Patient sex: M
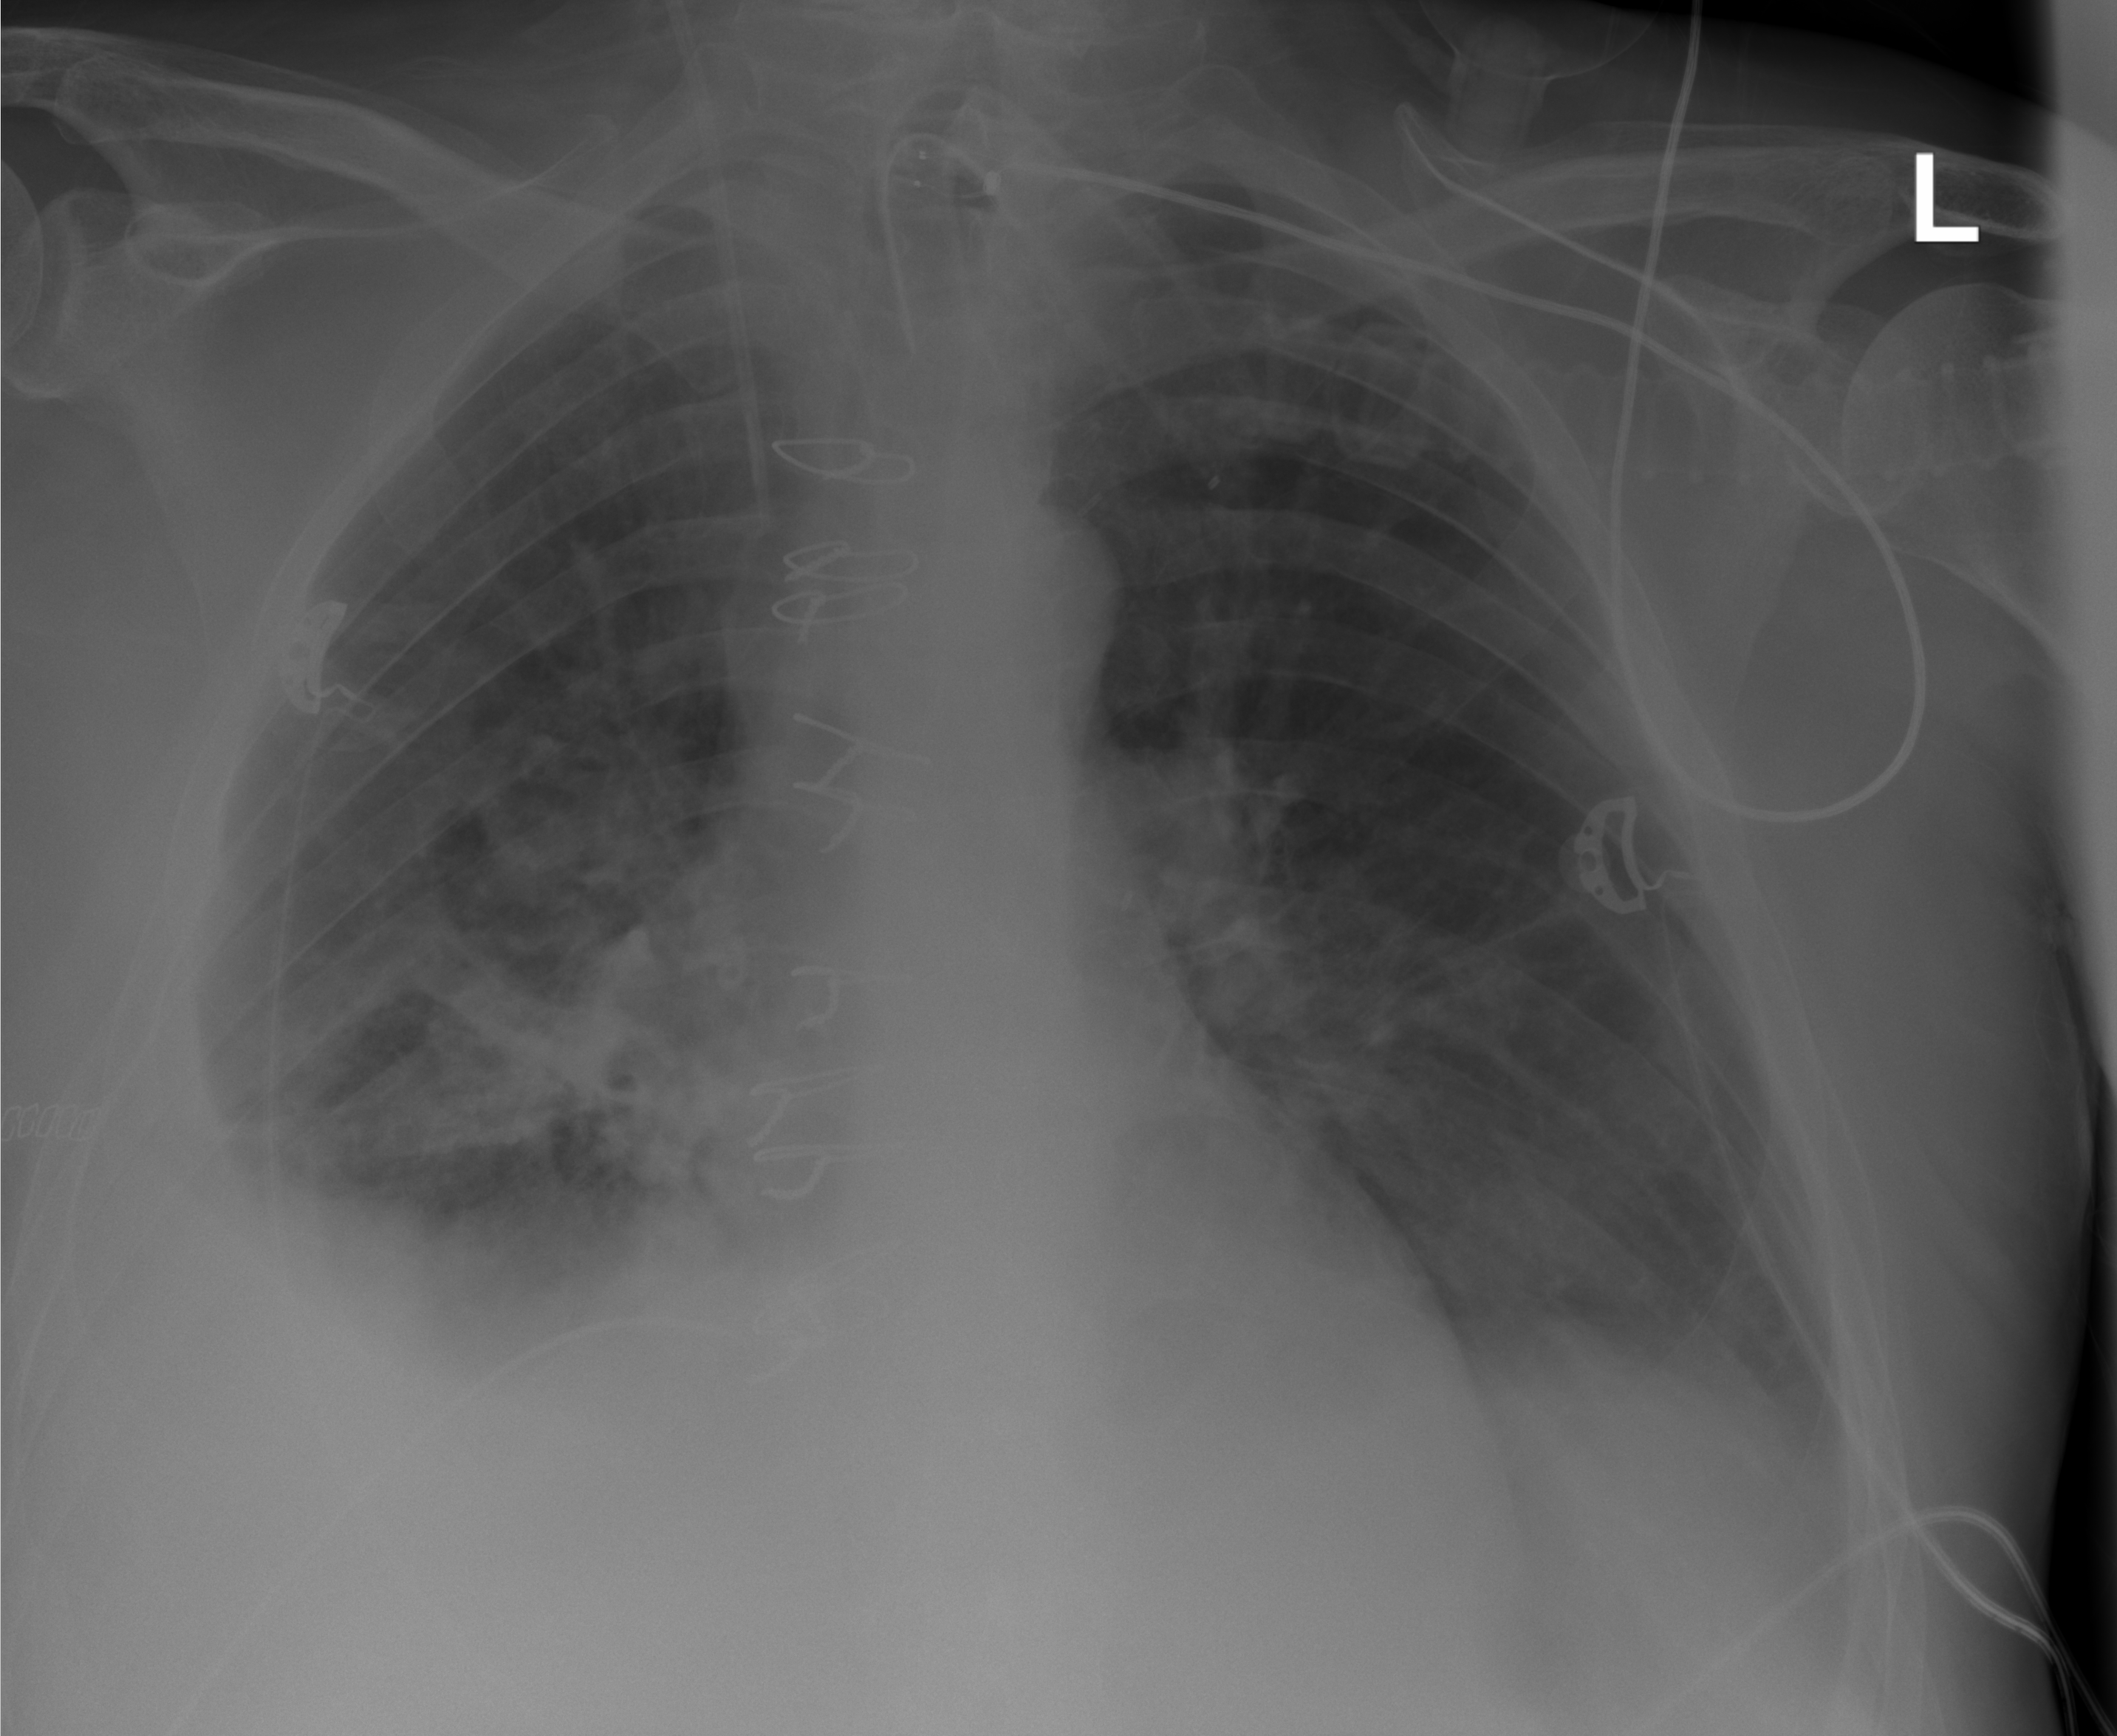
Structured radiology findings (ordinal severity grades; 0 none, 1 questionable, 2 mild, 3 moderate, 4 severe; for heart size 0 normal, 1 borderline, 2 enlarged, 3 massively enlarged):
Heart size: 2
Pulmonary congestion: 2
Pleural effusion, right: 3
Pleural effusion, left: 2
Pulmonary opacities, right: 2
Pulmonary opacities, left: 0
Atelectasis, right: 3
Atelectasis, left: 2